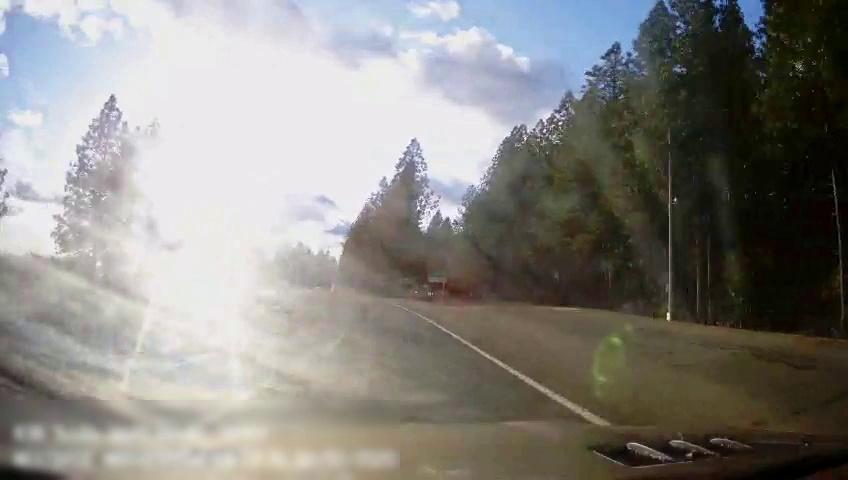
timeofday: Day
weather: Sunny
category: Drivable Space
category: Lanes | Current Lane
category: Lanes | Alternate Lane
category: Traffic | Signs
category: Traffic | Signs